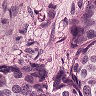
Metastatic tissue present: yes